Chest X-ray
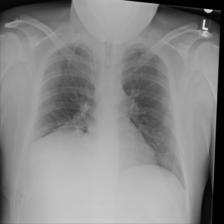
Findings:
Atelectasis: positive
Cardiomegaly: negative
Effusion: negative
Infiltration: negative
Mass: negative
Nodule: negative
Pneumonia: positive
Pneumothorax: negative
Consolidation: negative
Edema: negative
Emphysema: negative
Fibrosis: negative
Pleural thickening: negative
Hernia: negative